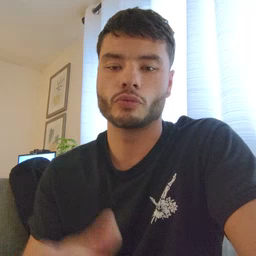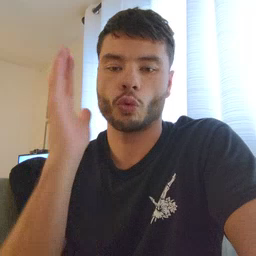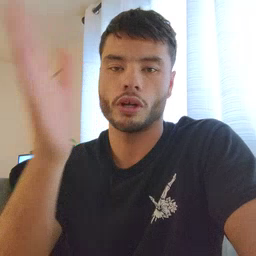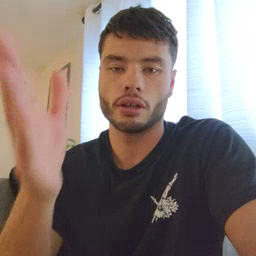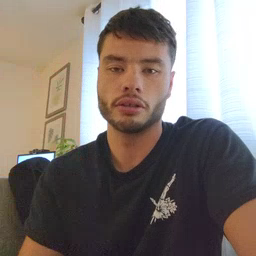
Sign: will